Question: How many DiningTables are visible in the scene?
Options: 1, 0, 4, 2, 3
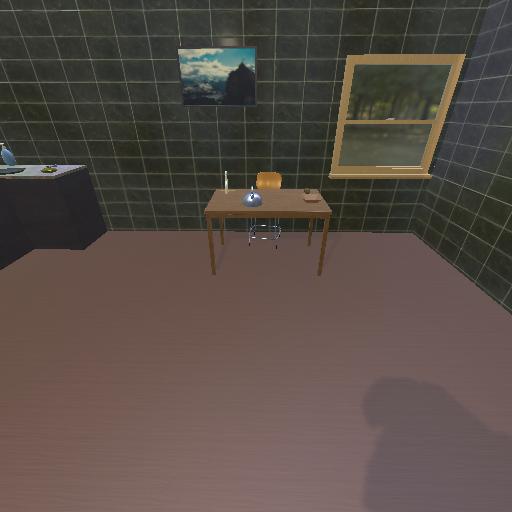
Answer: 1